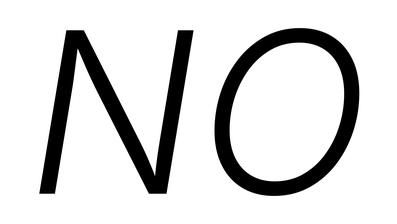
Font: Inter-Italic_Light_Italic